Question: I am getting this unexpected behavior of loading meta information with a CompositeView with MarionetteJS. The JSON from server-side looks like:
I use a Backbone collection to set the meta information like:
But when I try to access this meta variable from the CompositeView, the collection is initialized properly, while the meta information seems to be lost. Any ideas how to provide this meta information to the model of a CompositeView?
PS The console output looks like:

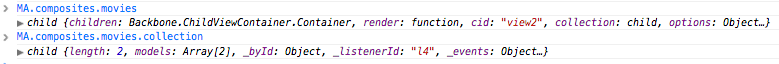
Answer: Setup a callback from fetch and use it to set the value of meta.total directly onto your metaMovie model instance
'''
MA.addInitializer(function(){
var self = this;
var metaMovie = new MA.Models.MetaMovie({total: 1});
MA.collections.movies = new MA.Collections.Movies();
MA.composites.movies = new MA.Views.Composites.Movies({
itemView: MA.Views.Items.Movie,
model: metaMovie,
collection: MA.collections.movies
});
var p = MA.collections.movies.fetch();
// see http://api.jquery.com/jQuery.ajax/ for details
p.done(function(data) {
self.metaMovie.set({total: data.total});
});
});
'''